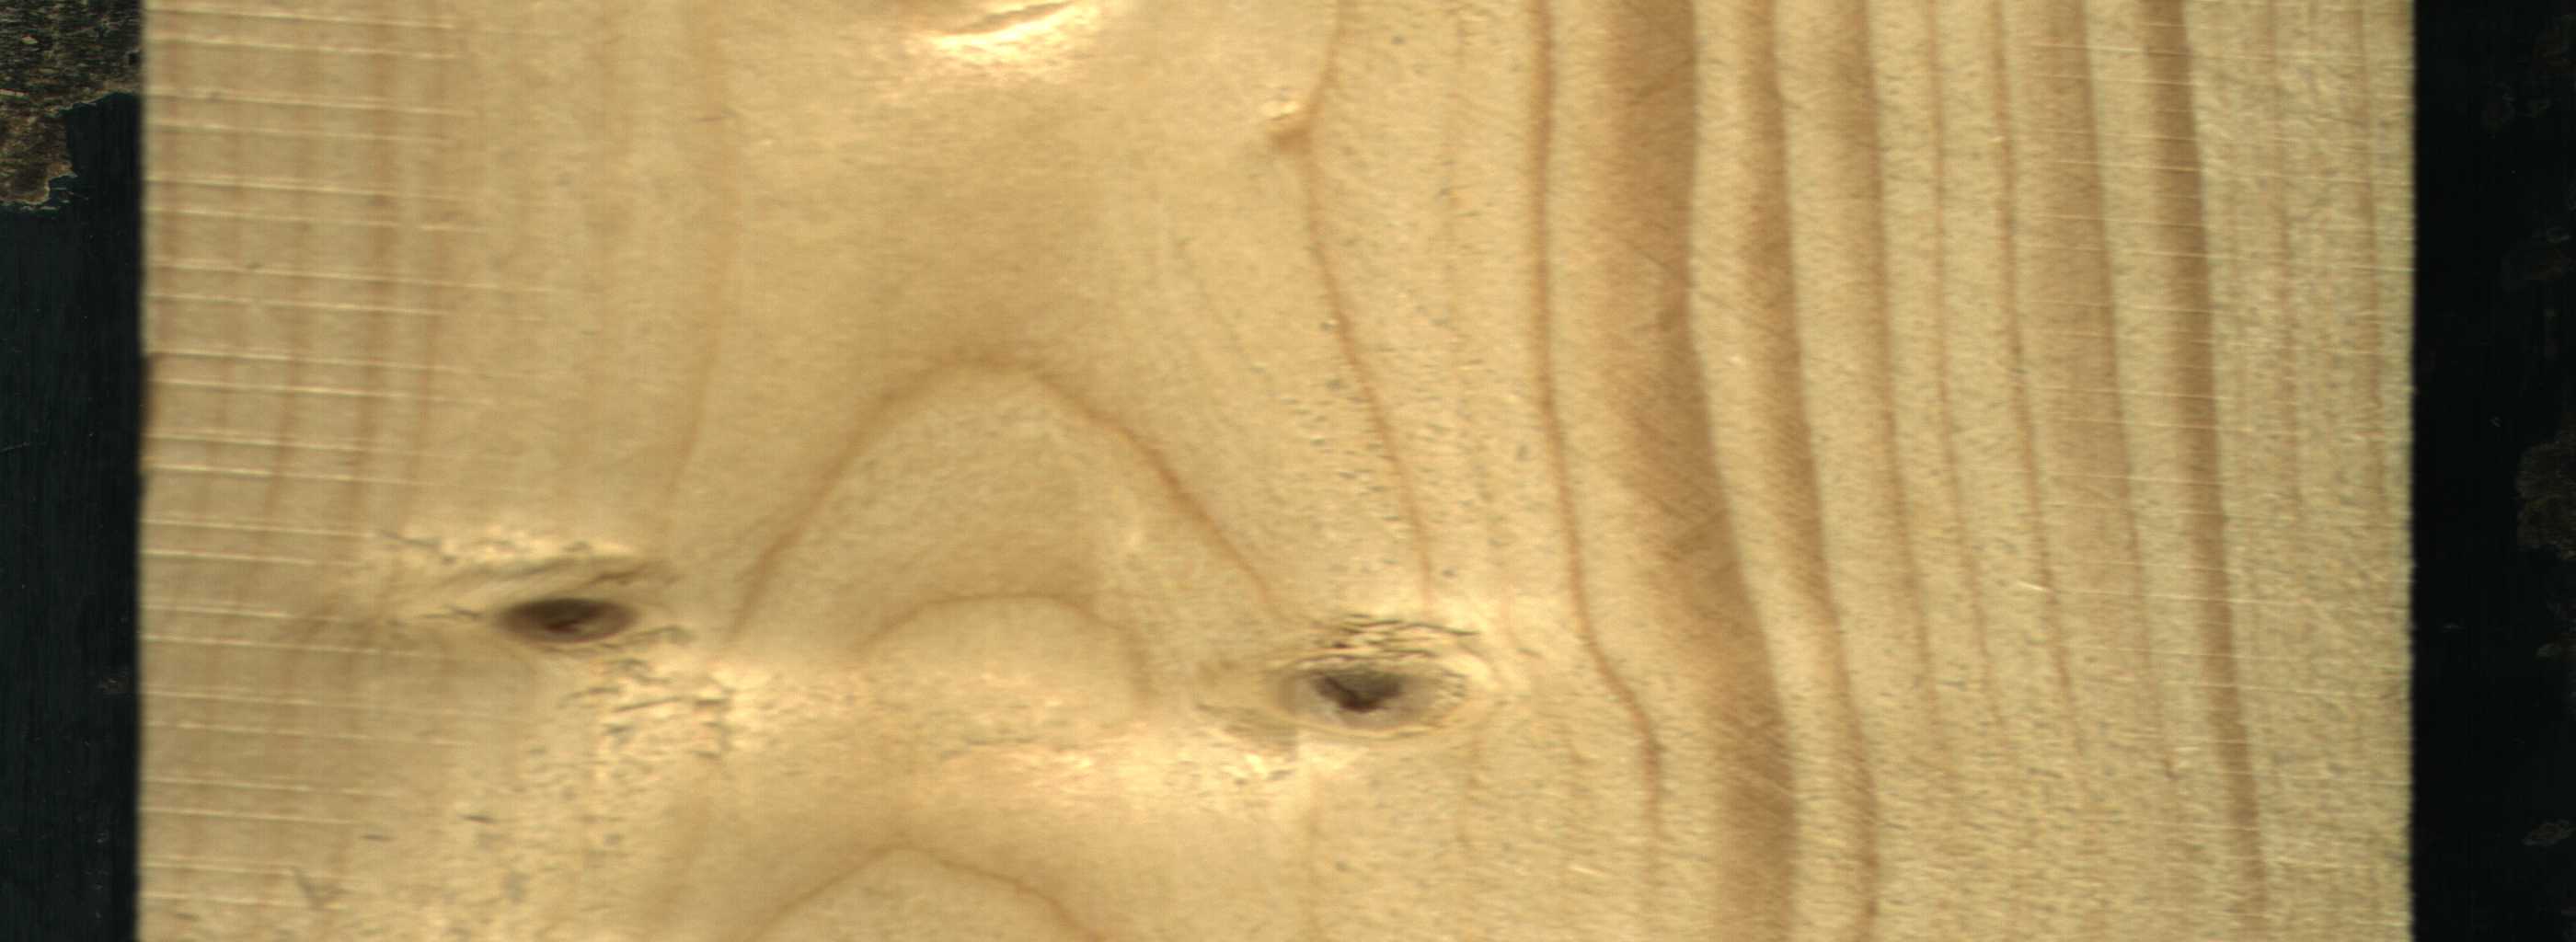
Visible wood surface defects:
Live_Knot
Live_Knot